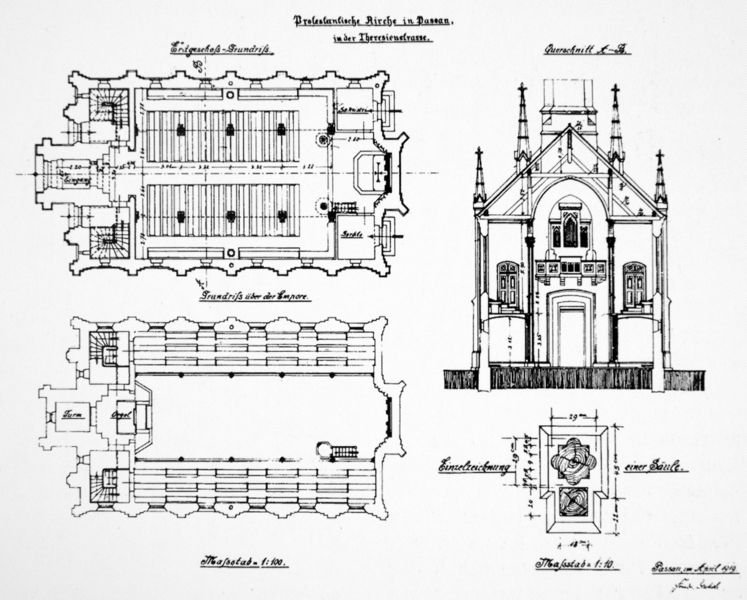
Titel: St. Matthäus, Passau, Grundrisse, Schnitt, Detail
Künstler: Friedrich Deutsch
Standort: München
Institution: Lka
Schlagwörter: skizze, zeichnung, architektur, spitze, kirche, gotik, turm, schiff, ansicht, fassade, grafik, graphik, aufsicht, dom, linie, text, beschriftung, langhaus, mittelschiff, gotisch, seitenschiff, passau, historismus, geschosse, plan, filigran, bau, beschreibung, geschoss, basilika, riss, grundriss, aufriss, bauplan, architekt, fialen, sakralarchitektur, neogotik, fiale, bürcklein